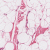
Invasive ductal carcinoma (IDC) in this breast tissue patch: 0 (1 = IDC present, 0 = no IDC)